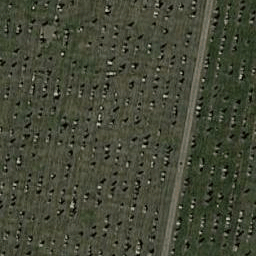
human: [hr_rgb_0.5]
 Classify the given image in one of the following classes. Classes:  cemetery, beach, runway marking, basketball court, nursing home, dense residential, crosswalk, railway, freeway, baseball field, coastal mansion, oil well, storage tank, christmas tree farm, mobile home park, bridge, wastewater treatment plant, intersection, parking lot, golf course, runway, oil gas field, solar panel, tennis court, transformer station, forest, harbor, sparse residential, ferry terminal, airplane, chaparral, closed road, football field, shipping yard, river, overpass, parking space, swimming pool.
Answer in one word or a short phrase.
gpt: cemetery